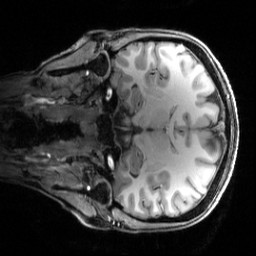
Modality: T1w
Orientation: coronal
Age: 27
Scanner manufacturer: siemens
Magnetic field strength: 3 T
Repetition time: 2.5 s
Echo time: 0.00444 s